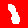
Digit: 1